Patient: sex M, age 65
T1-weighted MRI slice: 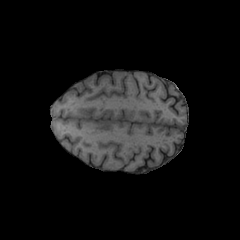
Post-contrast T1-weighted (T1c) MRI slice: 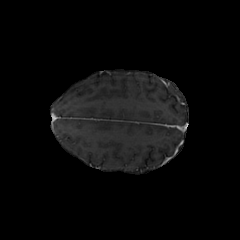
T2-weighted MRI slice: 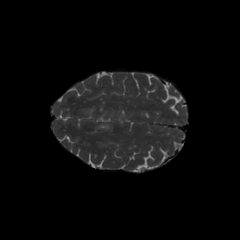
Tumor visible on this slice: no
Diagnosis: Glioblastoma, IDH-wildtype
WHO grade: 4